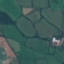
Label: Pasture